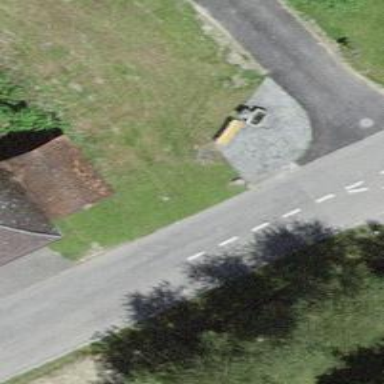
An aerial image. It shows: Brown bench.